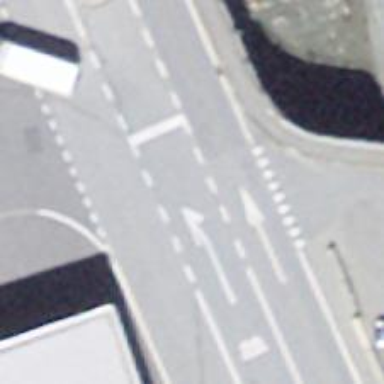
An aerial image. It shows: Road serving as parking aisle.